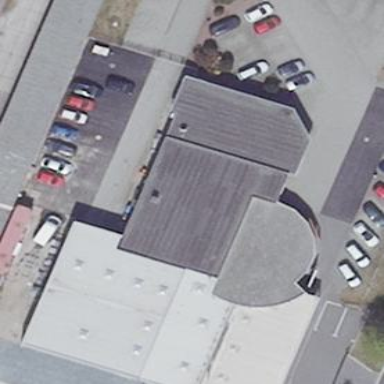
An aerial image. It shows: Commercial building with car shop.